Interaction volume radius: 5 \u00c5
Interaction volume height: 20 \u00c5
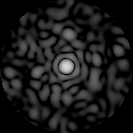
Disorder parameter: 0.8474